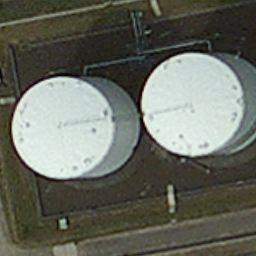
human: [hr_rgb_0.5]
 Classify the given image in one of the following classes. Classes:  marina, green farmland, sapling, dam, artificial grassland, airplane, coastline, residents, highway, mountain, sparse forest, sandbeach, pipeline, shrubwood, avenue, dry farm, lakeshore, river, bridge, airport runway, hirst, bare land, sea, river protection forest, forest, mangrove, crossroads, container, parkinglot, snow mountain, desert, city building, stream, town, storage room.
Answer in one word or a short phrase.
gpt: storage room